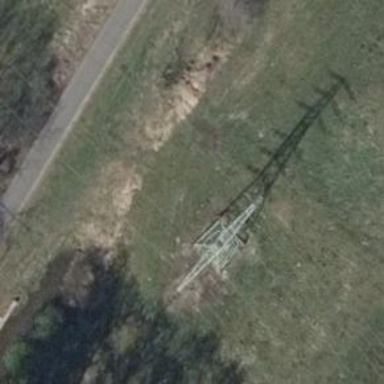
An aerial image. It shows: Power tower.